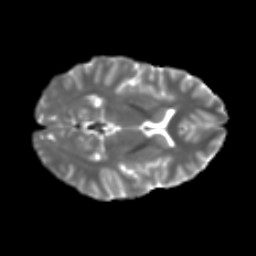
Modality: T2w
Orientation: axial
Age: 22
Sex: female
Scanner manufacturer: ge
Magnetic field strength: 3 T
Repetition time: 7.8 s
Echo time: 0.0607 s